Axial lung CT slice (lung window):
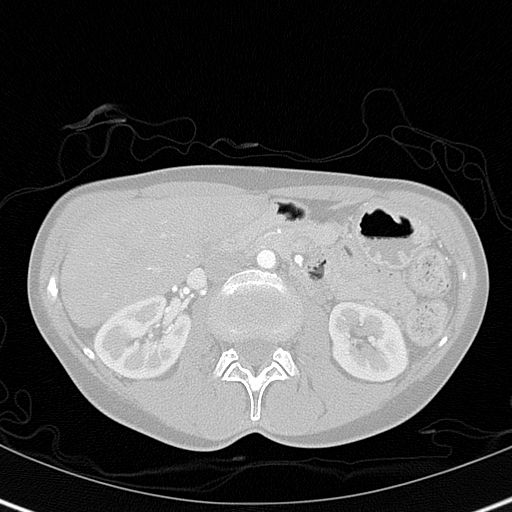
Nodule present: no